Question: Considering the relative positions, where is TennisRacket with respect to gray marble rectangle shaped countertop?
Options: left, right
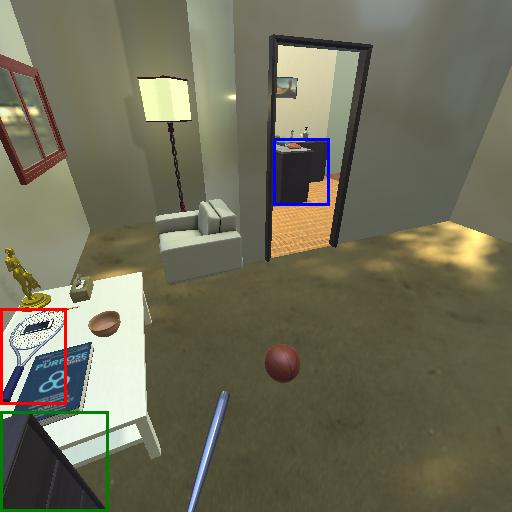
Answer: left